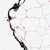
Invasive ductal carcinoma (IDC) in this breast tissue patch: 0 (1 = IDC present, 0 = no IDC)